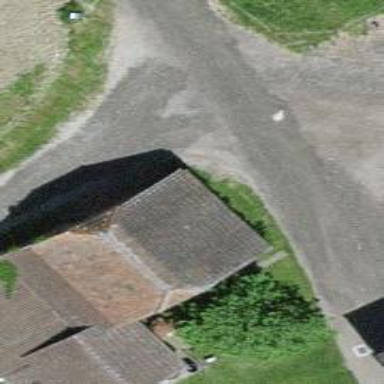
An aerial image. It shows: Farm shop.